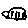
Label: car